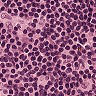
Metastatic tissue present: no